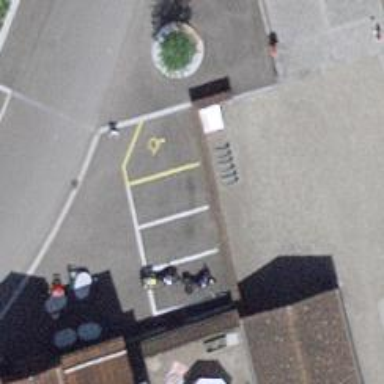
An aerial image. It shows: Bicycle parking area with wall loops.